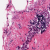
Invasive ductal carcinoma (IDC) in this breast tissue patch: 0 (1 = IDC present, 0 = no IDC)